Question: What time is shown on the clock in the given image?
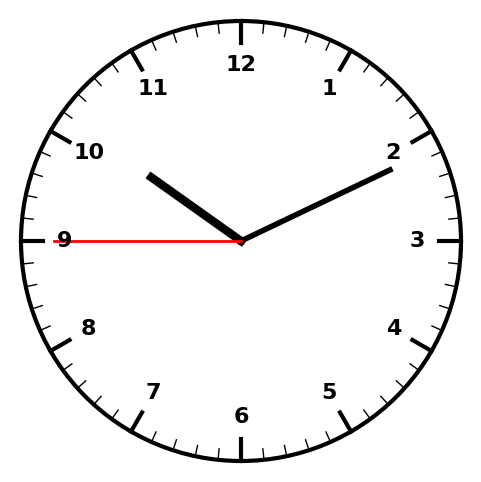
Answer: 10:10:45